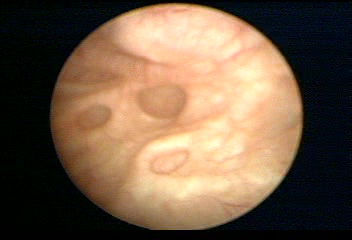
Modality: WLC
Class: Normal mucosa
Bladder cancer association: No